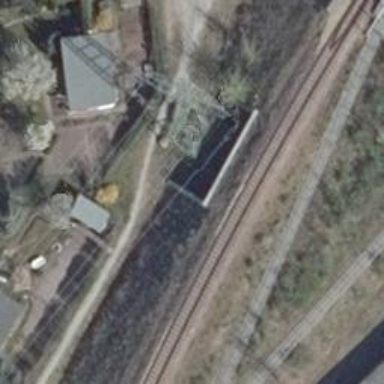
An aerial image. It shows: Power line in the image.